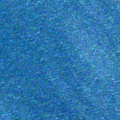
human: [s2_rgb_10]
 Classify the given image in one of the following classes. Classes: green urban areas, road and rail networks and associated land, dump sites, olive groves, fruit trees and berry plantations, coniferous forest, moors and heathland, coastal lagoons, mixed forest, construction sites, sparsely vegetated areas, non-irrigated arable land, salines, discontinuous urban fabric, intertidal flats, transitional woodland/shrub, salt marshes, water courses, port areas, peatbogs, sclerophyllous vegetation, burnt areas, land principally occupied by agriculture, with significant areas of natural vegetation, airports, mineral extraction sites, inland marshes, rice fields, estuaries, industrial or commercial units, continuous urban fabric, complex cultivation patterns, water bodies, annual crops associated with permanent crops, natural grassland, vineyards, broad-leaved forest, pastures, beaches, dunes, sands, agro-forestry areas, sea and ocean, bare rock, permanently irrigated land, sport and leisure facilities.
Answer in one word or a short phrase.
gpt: sea and ocean